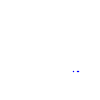
Particle: proton